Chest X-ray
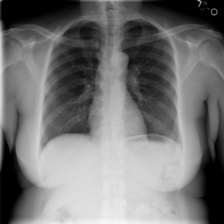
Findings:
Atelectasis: negative
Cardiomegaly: negative
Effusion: negative
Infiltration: negative
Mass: negative
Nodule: negative
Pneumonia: negative
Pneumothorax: negative
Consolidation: negative
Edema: negative
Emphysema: negative
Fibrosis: negative
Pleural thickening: negative
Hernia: negative